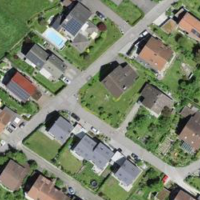
EUNIS habitat code: 55
Species observed at this site:
Anacridium aegyptium